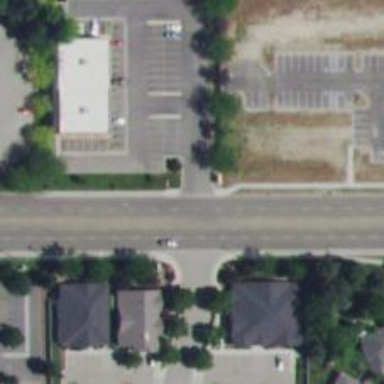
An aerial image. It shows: Unmarked road crossing.